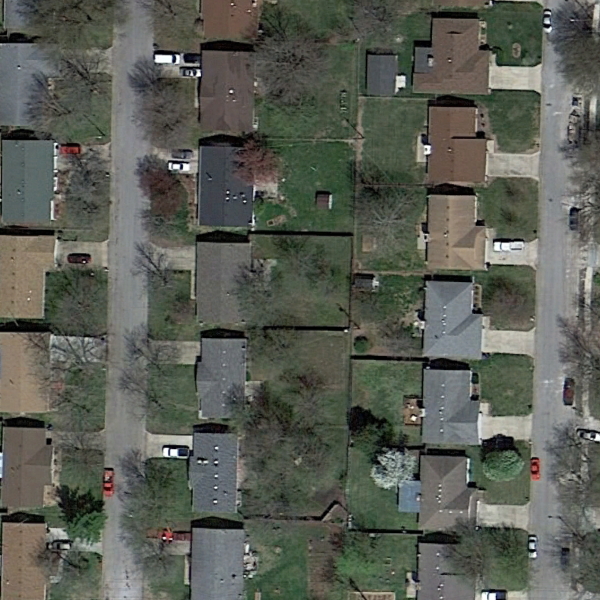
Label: DenseResidential